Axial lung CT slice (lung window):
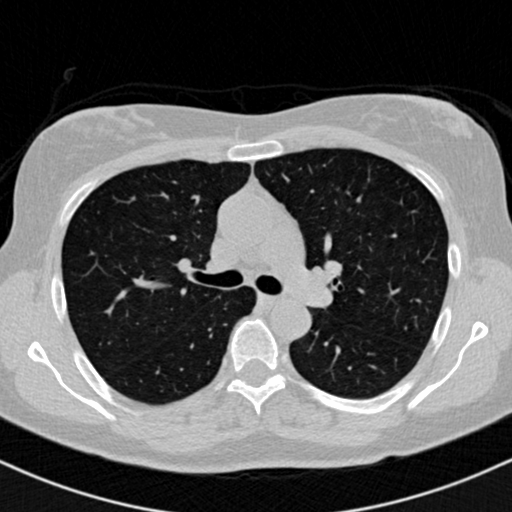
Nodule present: no